Aerial crown-view tile of a tropical tree (Barro Colorado Island, Panama), acquired 20250124:
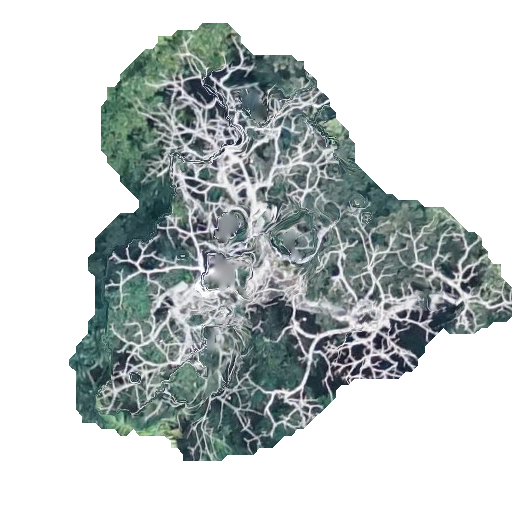
Species: Pseudobombax septenatum
GBIF accepted scientific name: Pseudobombax septenatum
Crown area: 174.063 m²